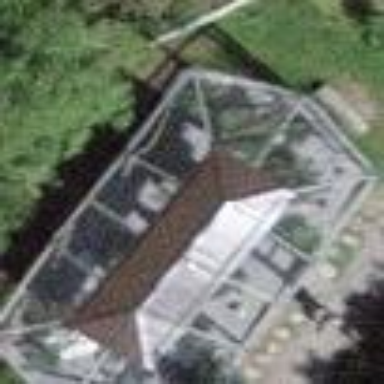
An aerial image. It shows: Aviary in the zoo.